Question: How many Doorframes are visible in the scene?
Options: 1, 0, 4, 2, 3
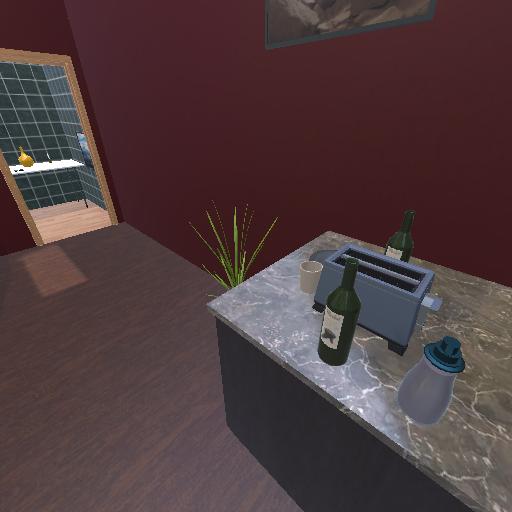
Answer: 1